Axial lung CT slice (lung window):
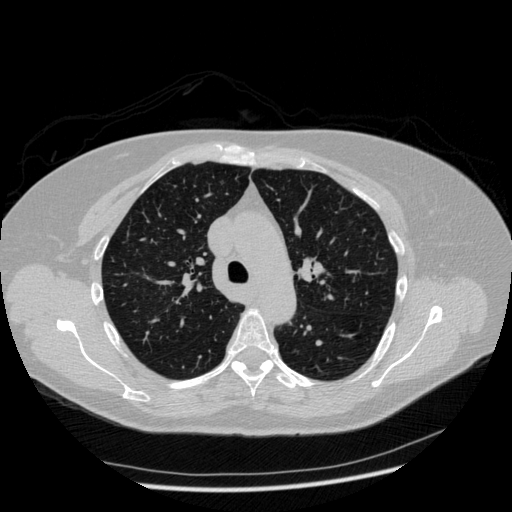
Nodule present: no